Interaction volume radius: 10 \u00c5
Interaction volume height: 15 \u00c5
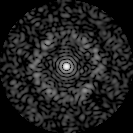
Disorder parameter: 0.8005